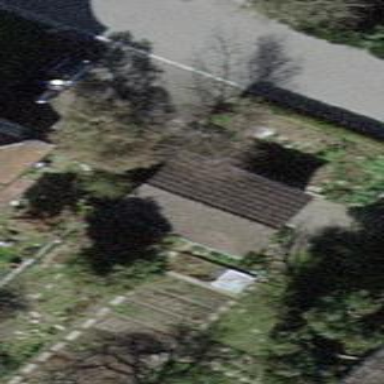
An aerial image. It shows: Shed.